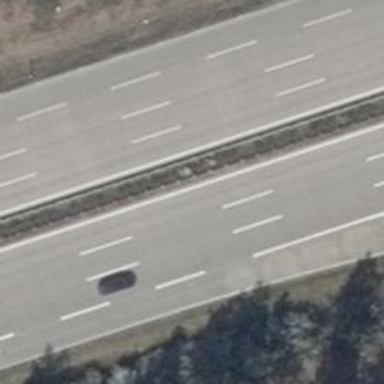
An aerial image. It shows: Motorway junction.